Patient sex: F
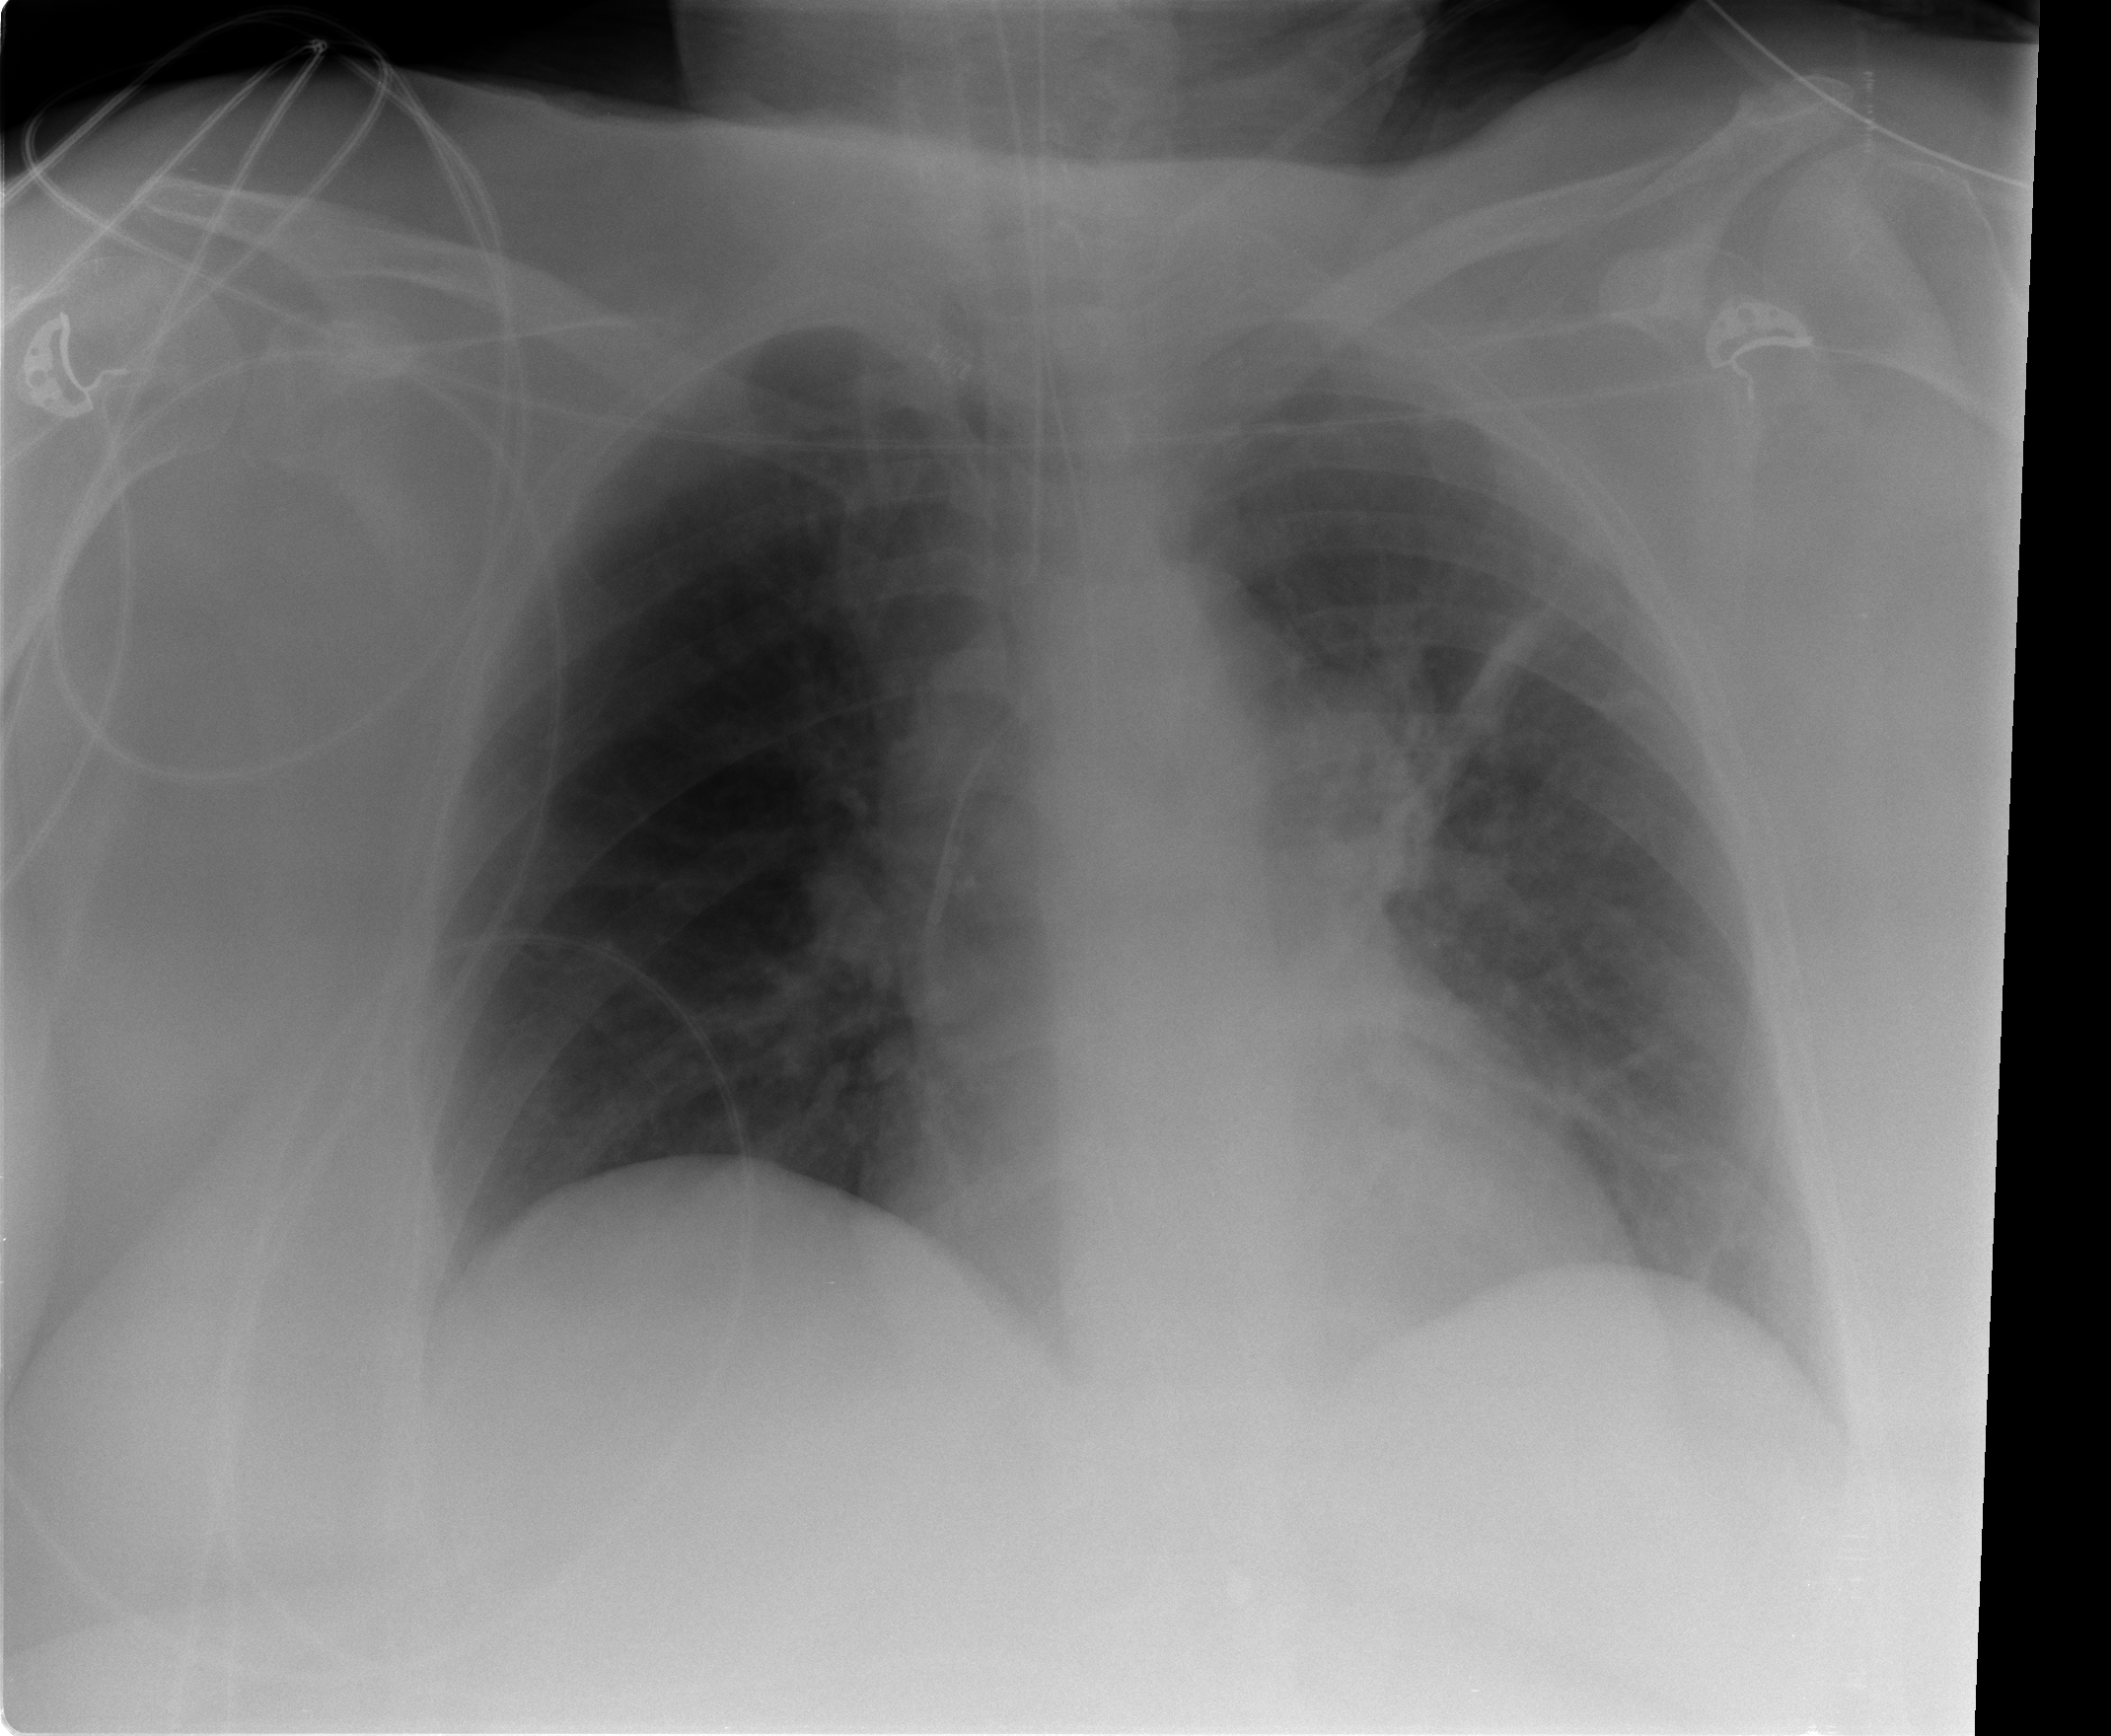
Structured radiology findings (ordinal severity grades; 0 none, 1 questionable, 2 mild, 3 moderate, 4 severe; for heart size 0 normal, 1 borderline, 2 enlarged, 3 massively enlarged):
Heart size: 1
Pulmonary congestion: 2
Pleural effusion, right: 0
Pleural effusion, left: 2
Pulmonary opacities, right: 0
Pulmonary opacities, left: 2
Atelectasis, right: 2
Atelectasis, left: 2